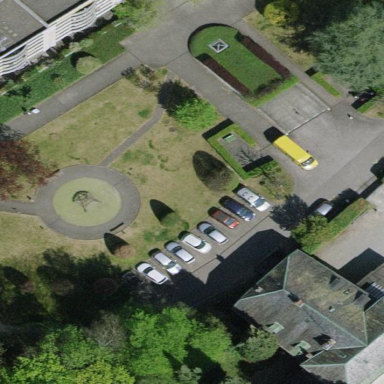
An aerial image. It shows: Lovely park for leisure and relaxation.